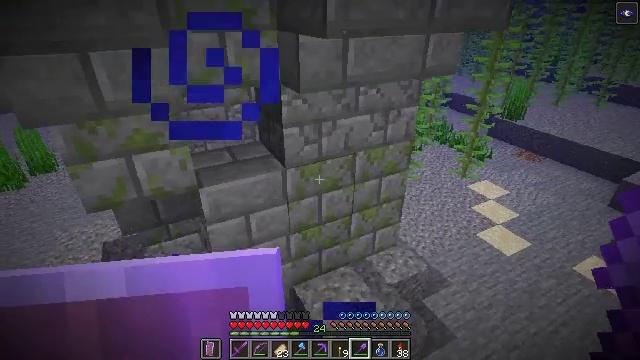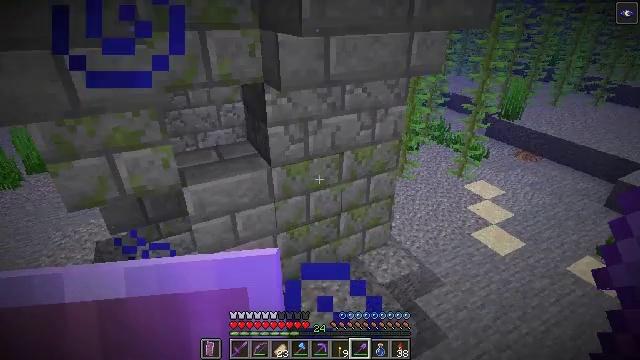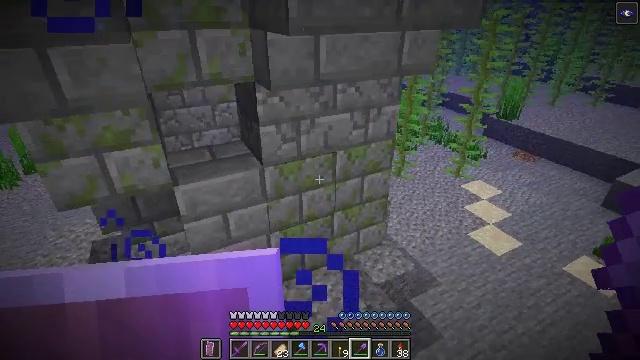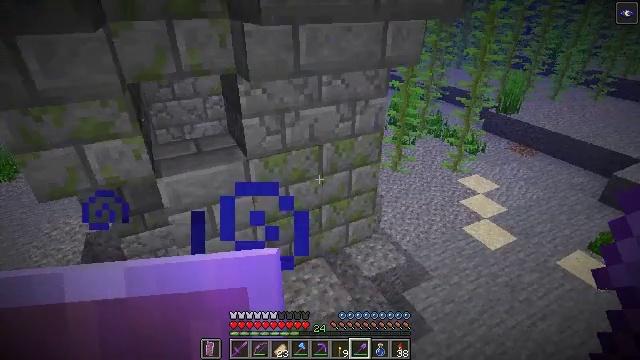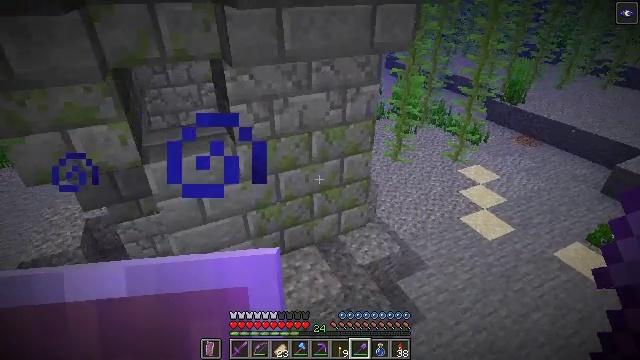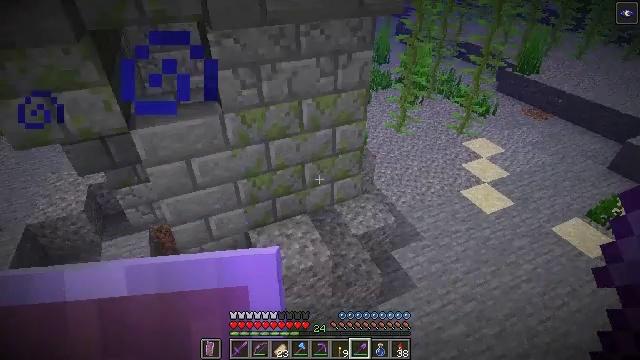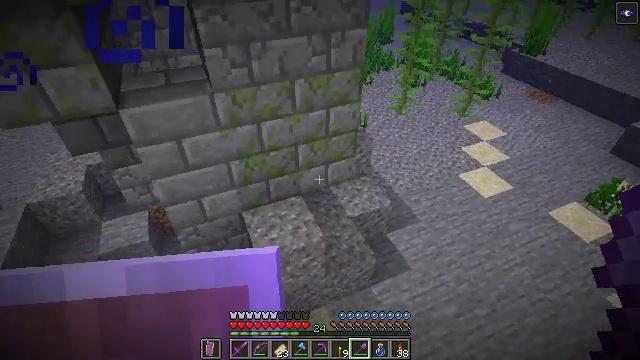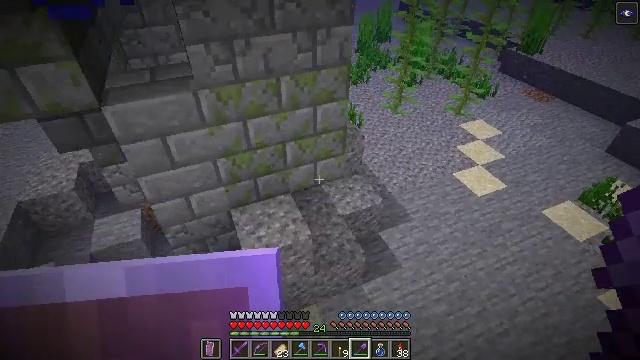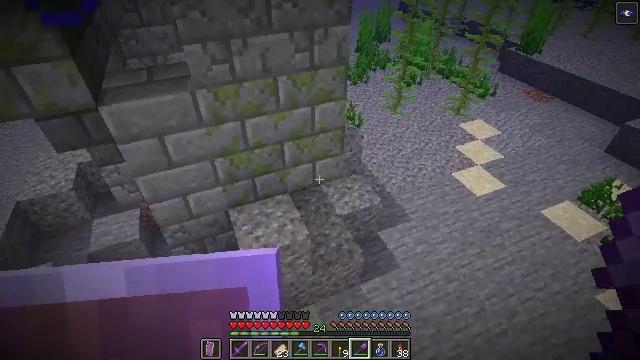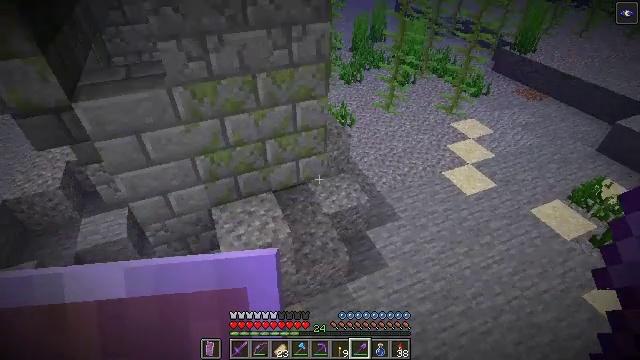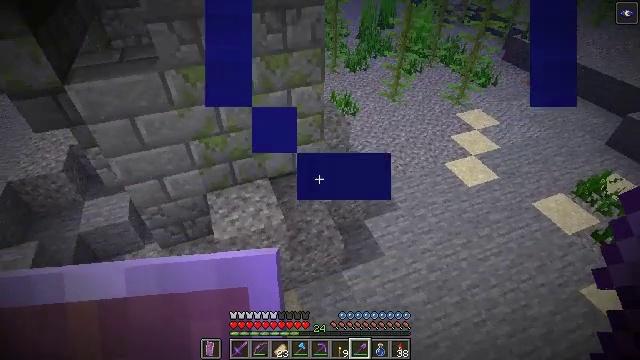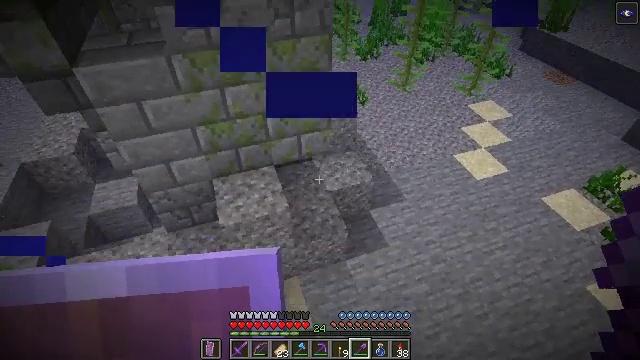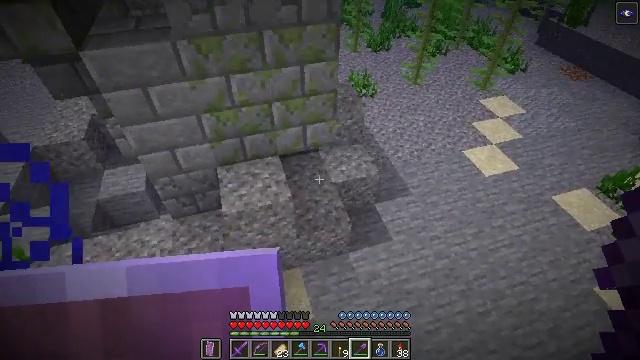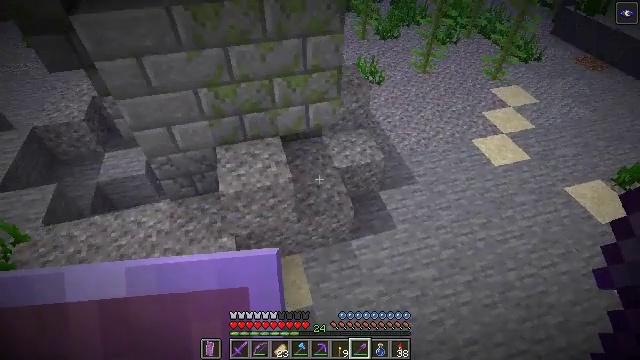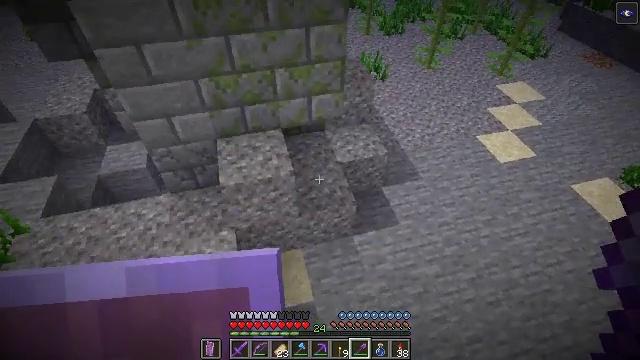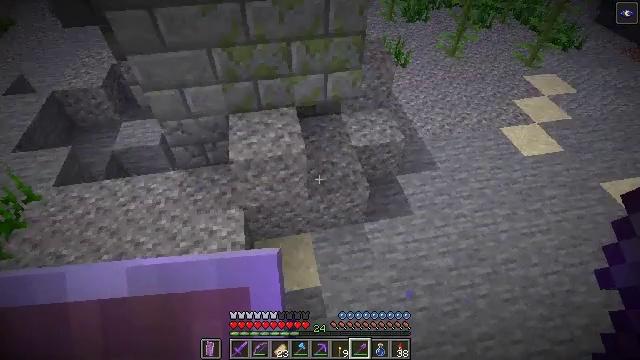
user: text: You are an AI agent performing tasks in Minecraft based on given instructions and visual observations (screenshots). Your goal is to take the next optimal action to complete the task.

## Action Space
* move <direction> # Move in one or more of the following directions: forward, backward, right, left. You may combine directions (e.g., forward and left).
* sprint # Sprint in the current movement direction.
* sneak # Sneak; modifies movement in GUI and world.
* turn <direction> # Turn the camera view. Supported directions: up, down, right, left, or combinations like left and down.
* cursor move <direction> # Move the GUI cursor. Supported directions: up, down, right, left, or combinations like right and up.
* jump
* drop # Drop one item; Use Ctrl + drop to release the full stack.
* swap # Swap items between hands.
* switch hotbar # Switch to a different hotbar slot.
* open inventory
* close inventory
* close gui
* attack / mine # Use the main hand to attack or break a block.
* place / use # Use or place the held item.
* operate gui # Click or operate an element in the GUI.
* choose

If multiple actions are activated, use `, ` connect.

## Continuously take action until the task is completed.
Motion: motion action
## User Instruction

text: Dig through gravel to clear a path.
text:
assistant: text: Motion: move right
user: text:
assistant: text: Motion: move right
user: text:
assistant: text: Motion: move right, turn down
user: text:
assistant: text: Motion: move right, turn left and down
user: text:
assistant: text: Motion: move right, turn left and down
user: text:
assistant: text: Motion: move right, turn down
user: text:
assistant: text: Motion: move right
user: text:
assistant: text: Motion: move right
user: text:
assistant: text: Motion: move right
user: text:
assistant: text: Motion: turn left and down
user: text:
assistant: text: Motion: turn left and down
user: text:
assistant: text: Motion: sneak, turn left and down
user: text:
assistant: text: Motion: sneak, turn left
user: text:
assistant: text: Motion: sneak
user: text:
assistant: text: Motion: sneak, turn left and down
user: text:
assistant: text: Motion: sneak, turn left and down
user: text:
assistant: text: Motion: sneak, turn left
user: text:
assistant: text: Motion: sneak
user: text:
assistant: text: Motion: sneak
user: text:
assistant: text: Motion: sneak
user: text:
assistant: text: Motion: sneak
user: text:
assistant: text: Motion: no_op
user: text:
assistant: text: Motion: no_op
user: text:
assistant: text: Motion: turn up
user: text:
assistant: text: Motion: turn left and up
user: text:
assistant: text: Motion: turn up
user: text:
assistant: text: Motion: move forward
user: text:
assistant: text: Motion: move forward, turn up
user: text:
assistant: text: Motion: move forward, turn up
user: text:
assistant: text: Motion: move forward, turn up, attack / mine